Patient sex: M
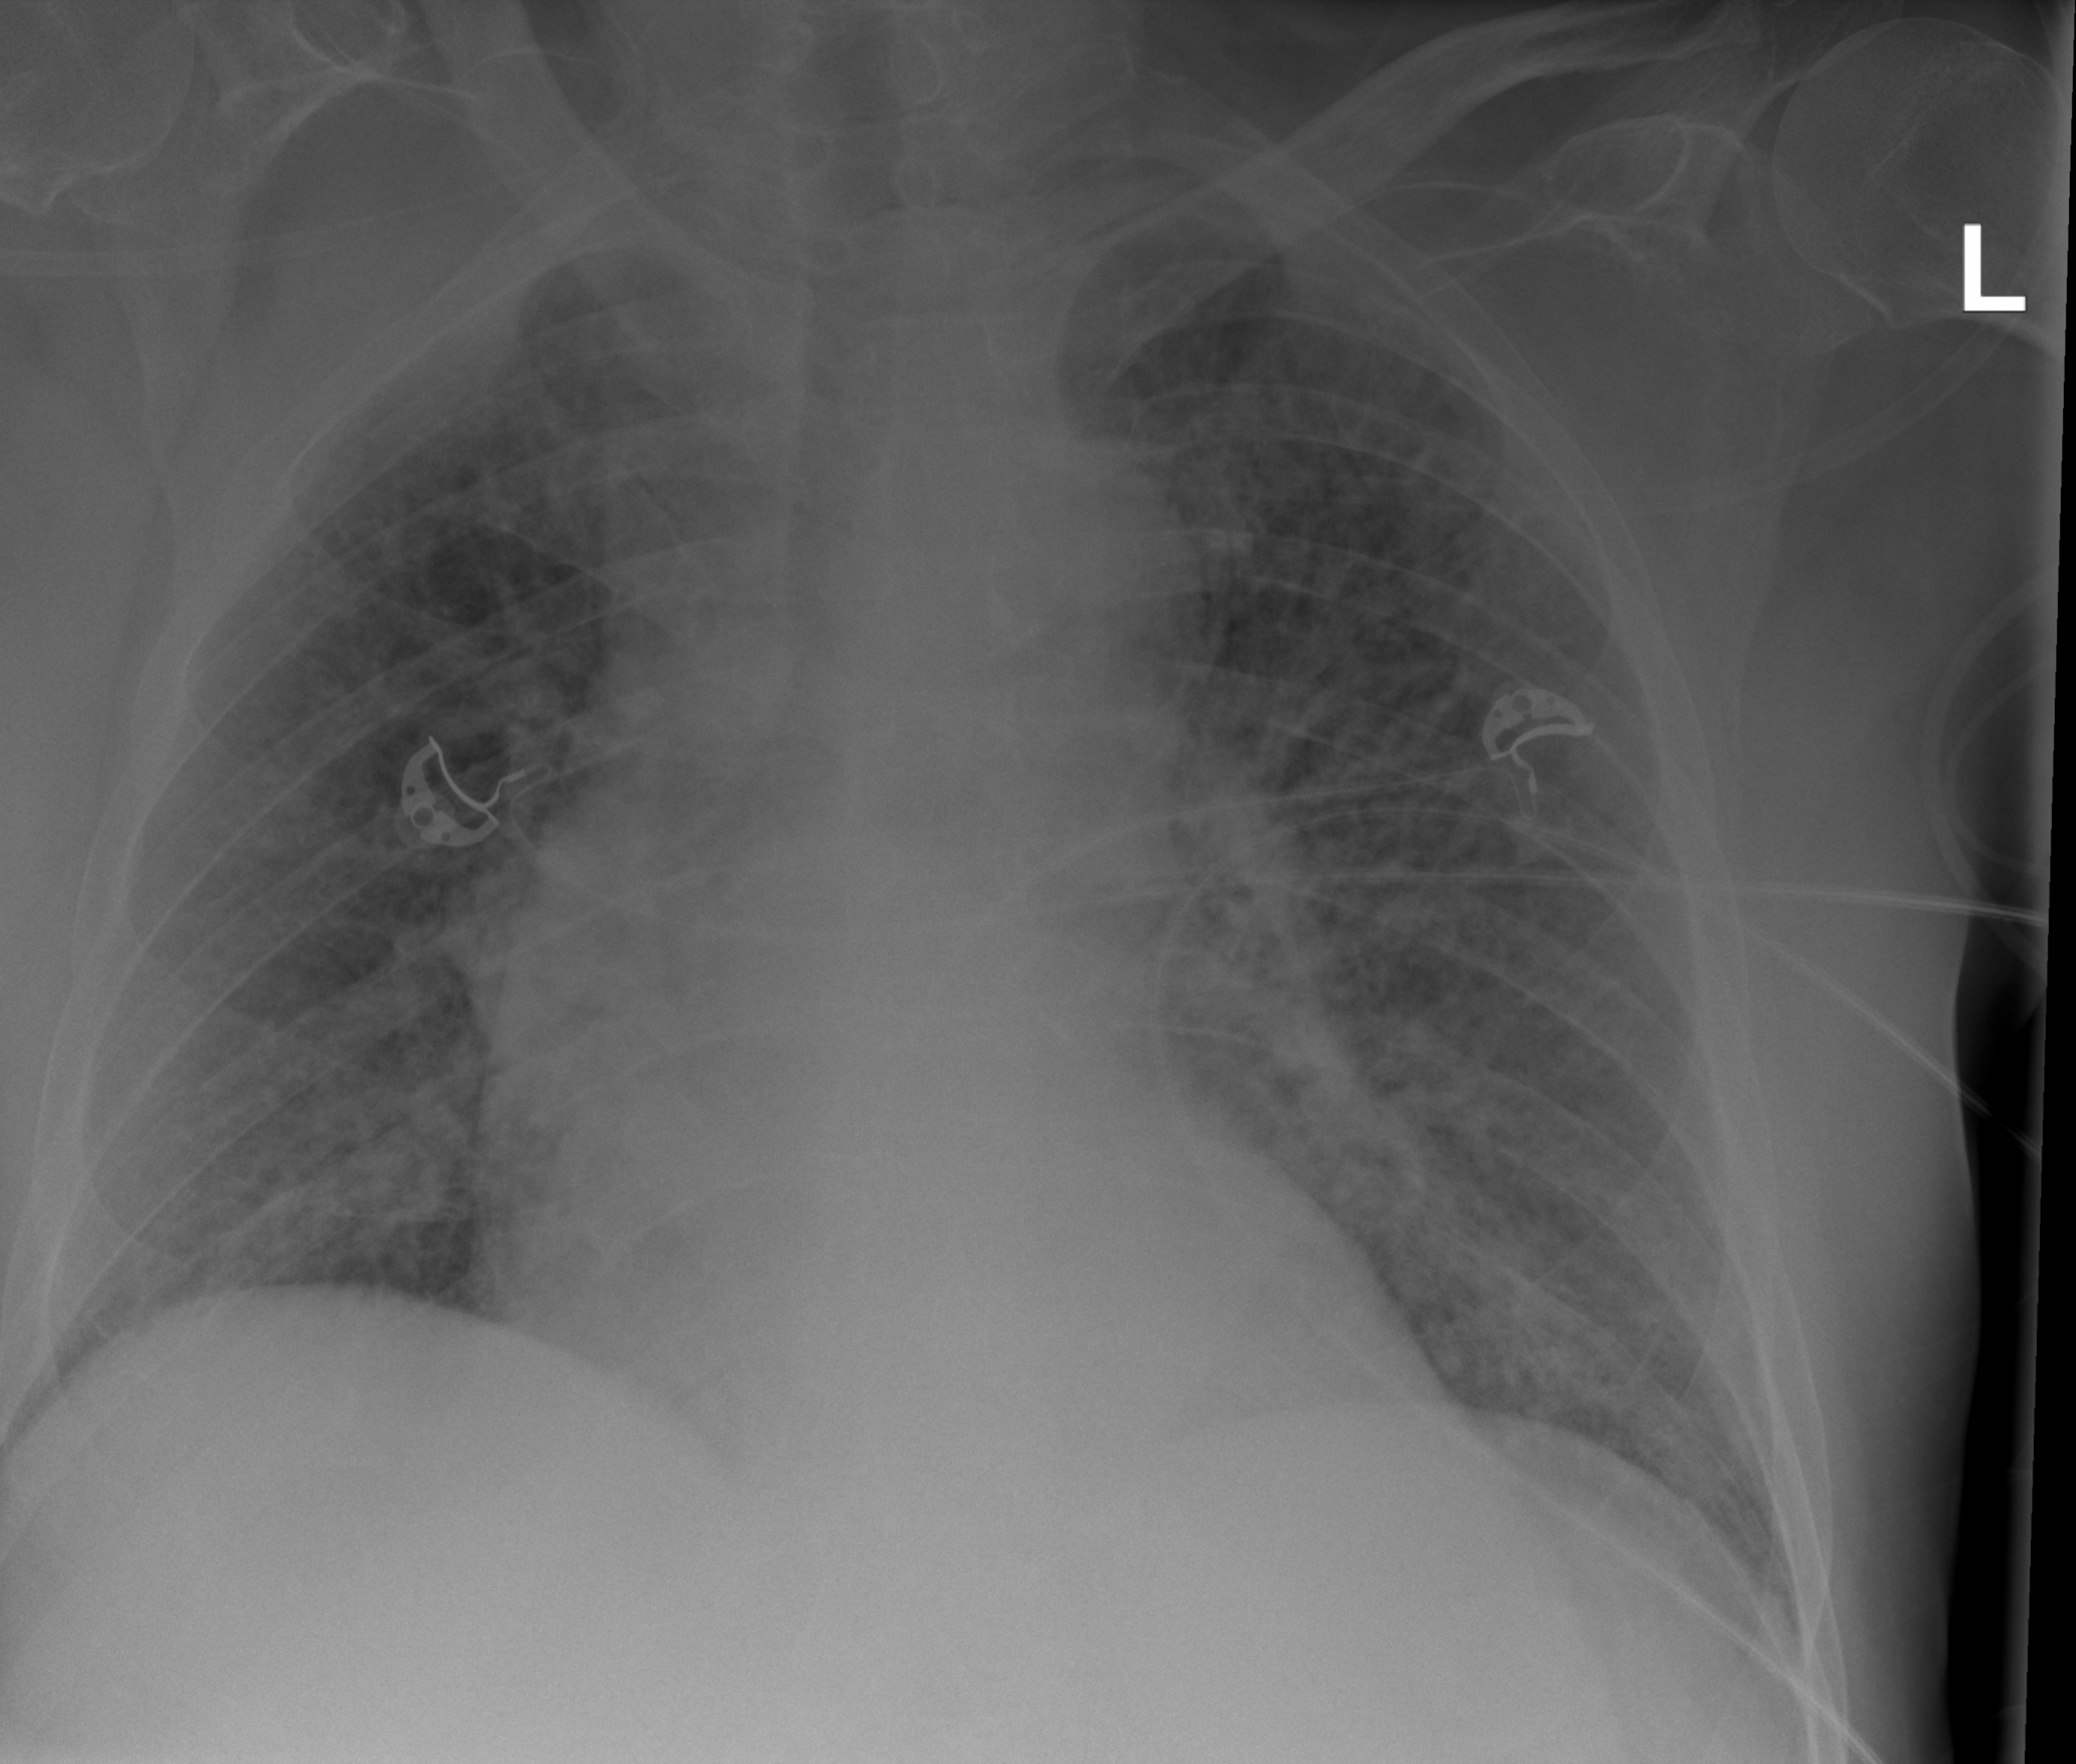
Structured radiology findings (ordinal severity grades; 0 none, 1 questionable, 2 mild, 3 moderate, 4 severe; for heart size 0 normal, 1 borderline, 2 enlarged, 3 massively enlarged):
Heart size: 2
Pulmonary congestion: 3
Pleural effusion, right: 0
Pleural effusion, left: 0
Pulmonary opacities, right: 2
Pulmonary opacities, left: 2
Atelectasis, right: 0
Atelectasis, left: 2